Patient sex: F
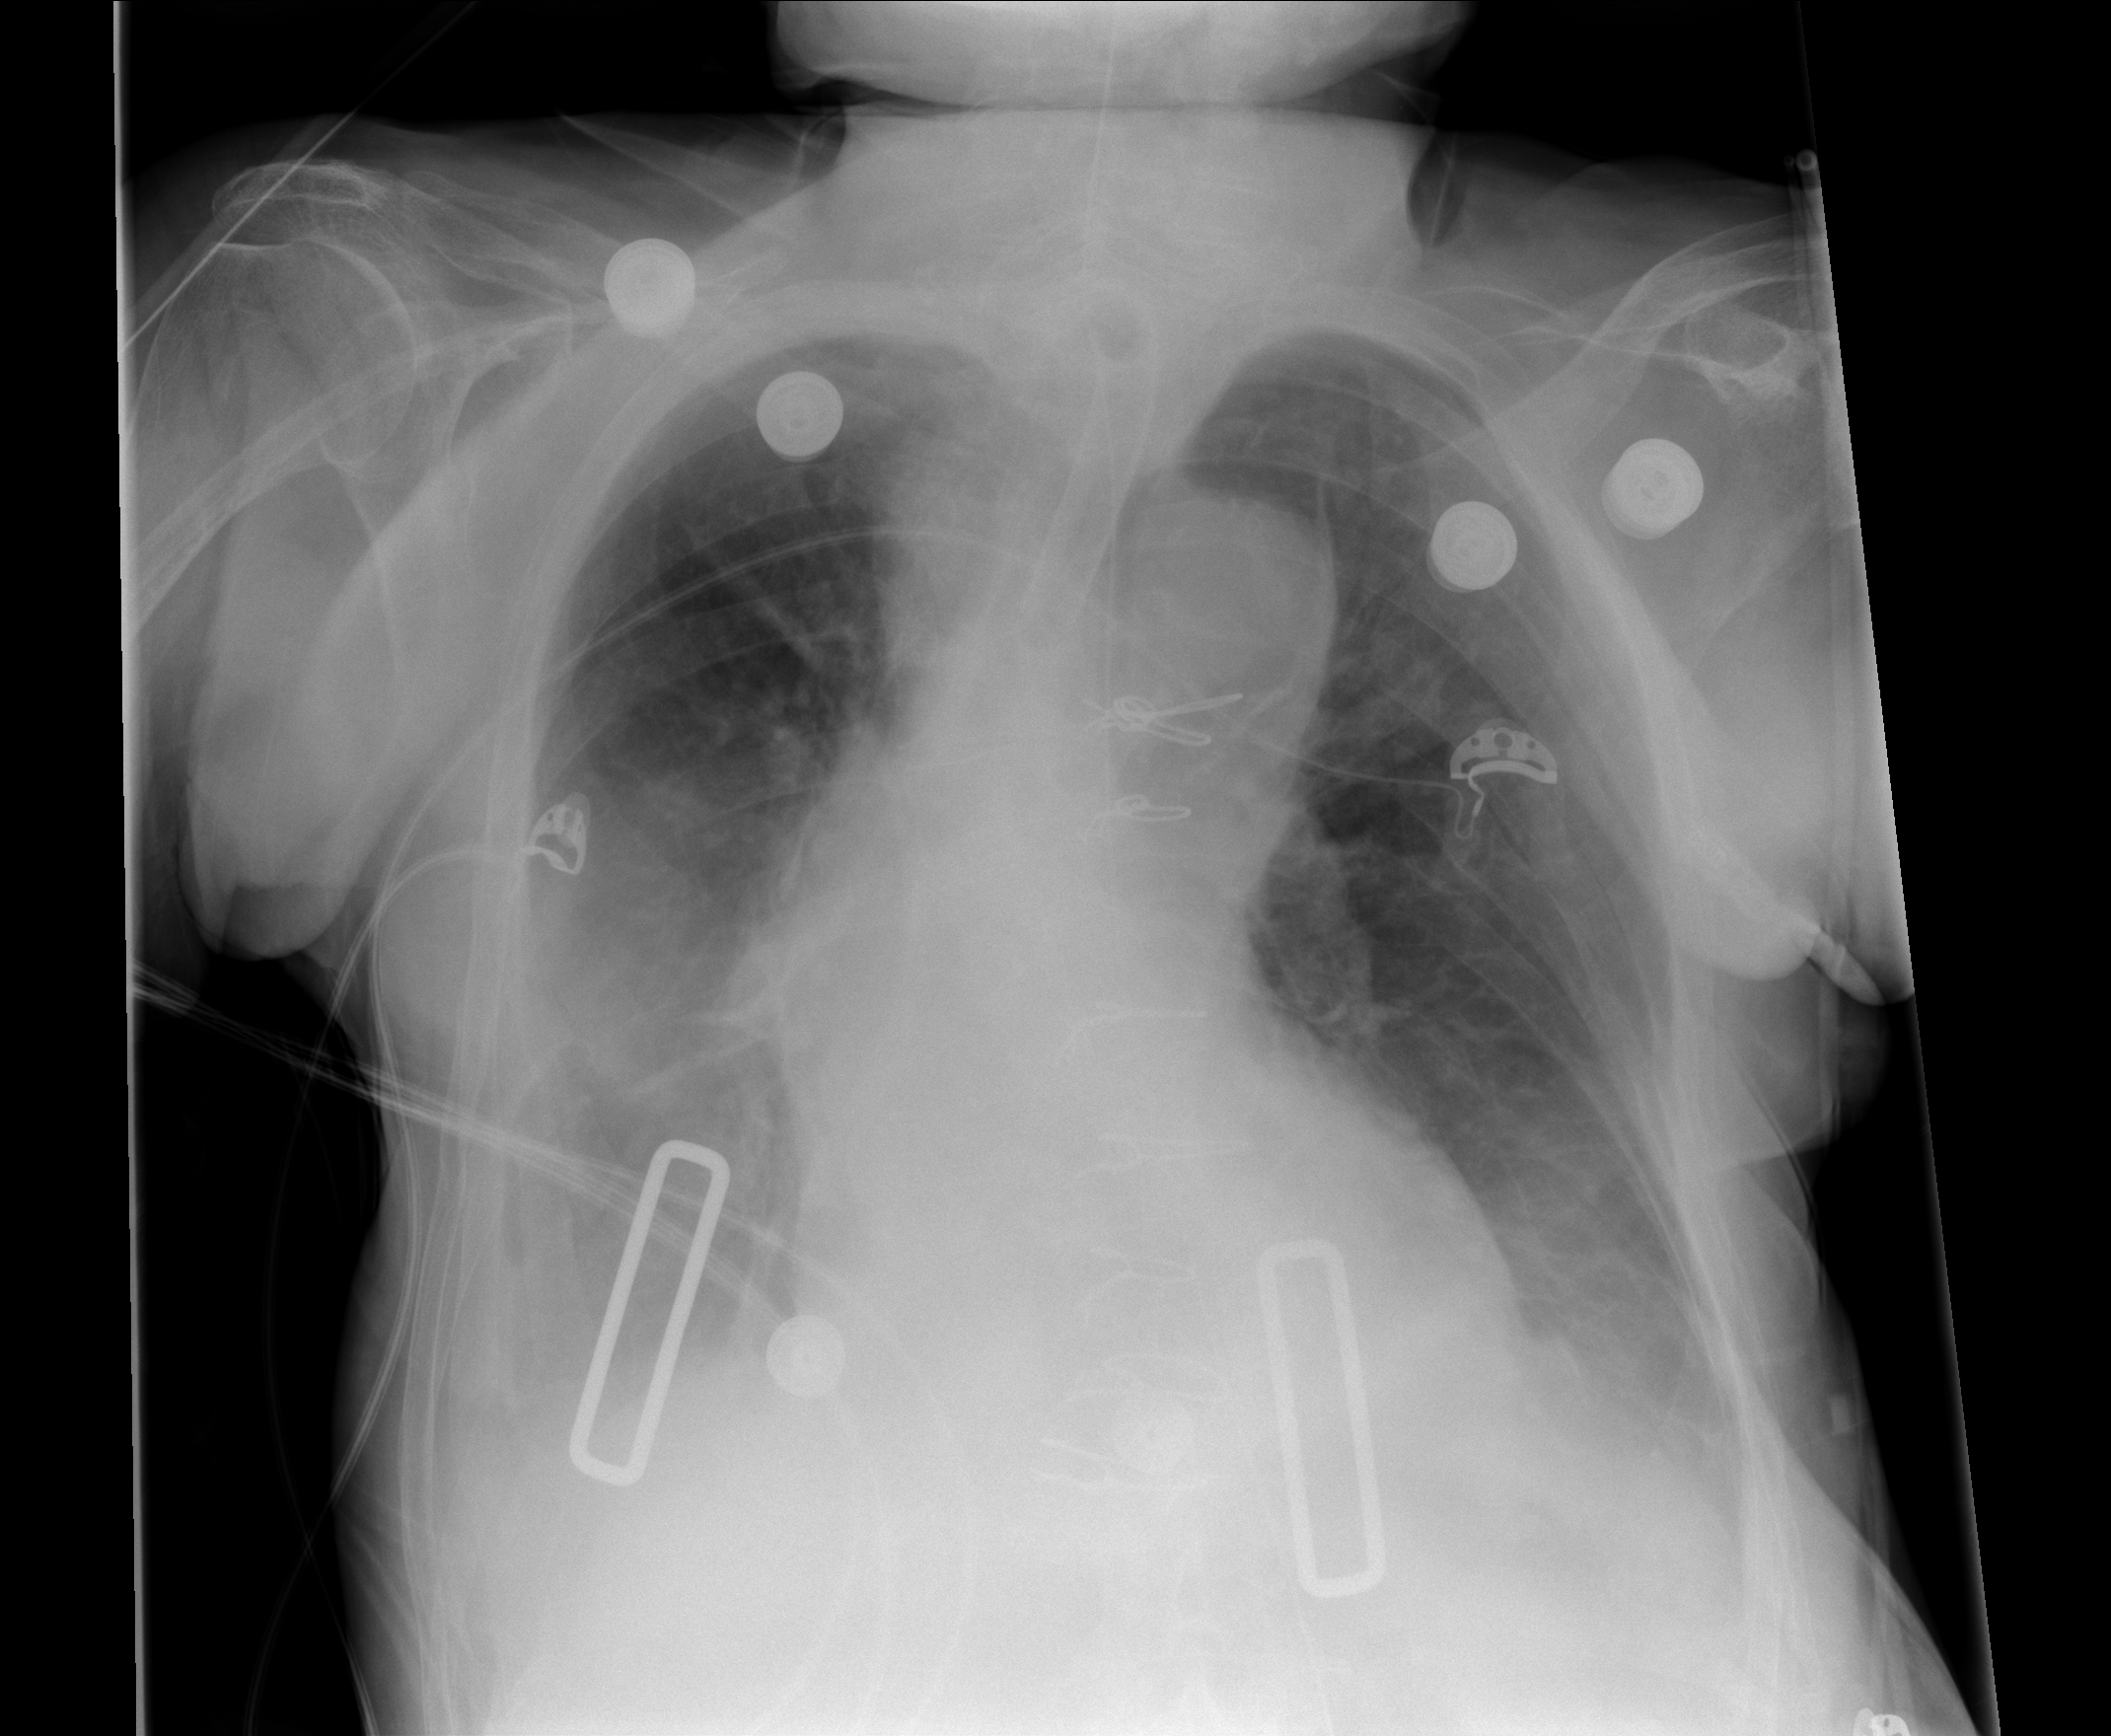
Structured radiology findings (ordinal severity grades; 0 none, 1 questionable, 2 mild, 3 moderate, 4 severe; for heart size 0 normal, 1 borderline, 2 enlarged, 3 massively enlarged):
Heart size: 0
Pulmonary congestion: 2
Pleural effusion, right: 2
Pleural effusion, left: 2
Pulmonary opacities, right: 3
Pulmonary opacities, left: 0
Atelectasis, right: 3
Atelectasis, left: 2